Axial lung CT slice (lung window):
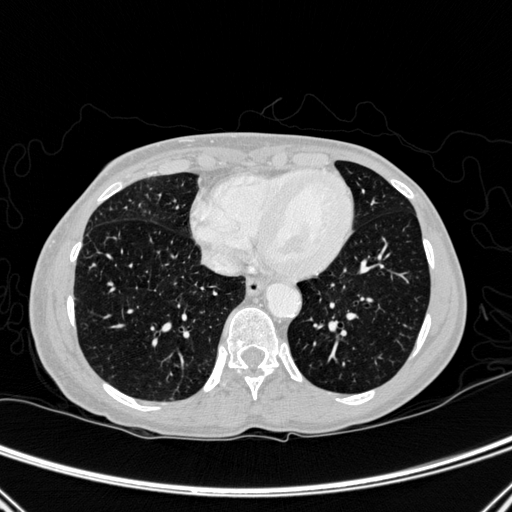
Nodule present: no